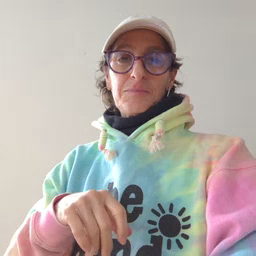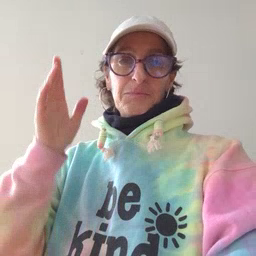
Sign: person